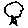
Label: tree